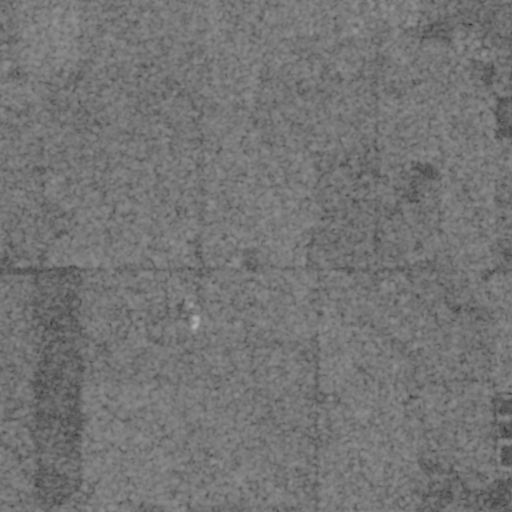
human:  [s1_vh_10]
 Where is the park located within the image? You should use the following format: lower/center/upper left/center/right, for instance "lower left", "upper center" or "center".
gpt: The park is located in the center of the image.
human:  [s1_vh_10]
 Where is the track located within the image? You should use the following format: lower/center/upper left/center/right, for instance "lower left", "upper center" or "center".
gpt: There is no track in the image.

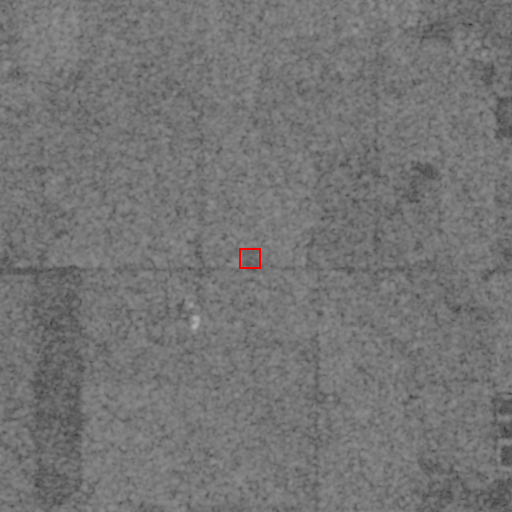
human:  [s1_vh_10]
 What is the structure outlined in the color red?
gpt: The structure outlined in red is a park.
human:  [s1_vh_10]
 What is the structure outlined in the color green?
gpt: There is no green outline.